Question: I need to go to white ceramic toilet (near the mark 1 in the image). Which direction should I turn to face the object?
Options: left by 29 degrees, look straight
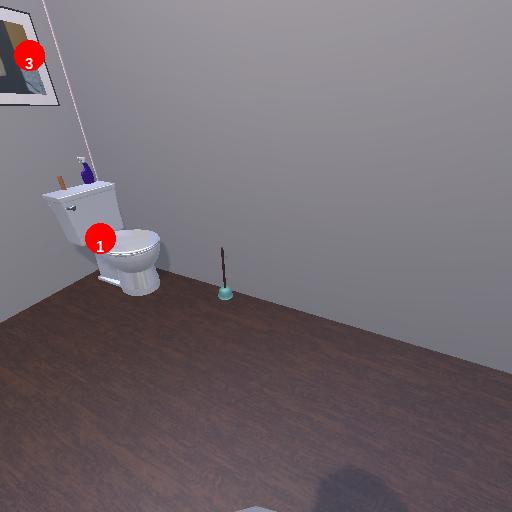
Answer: left by 29 degrees